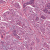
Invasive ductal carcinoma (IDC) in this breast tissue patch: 1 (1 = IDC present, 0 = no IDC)